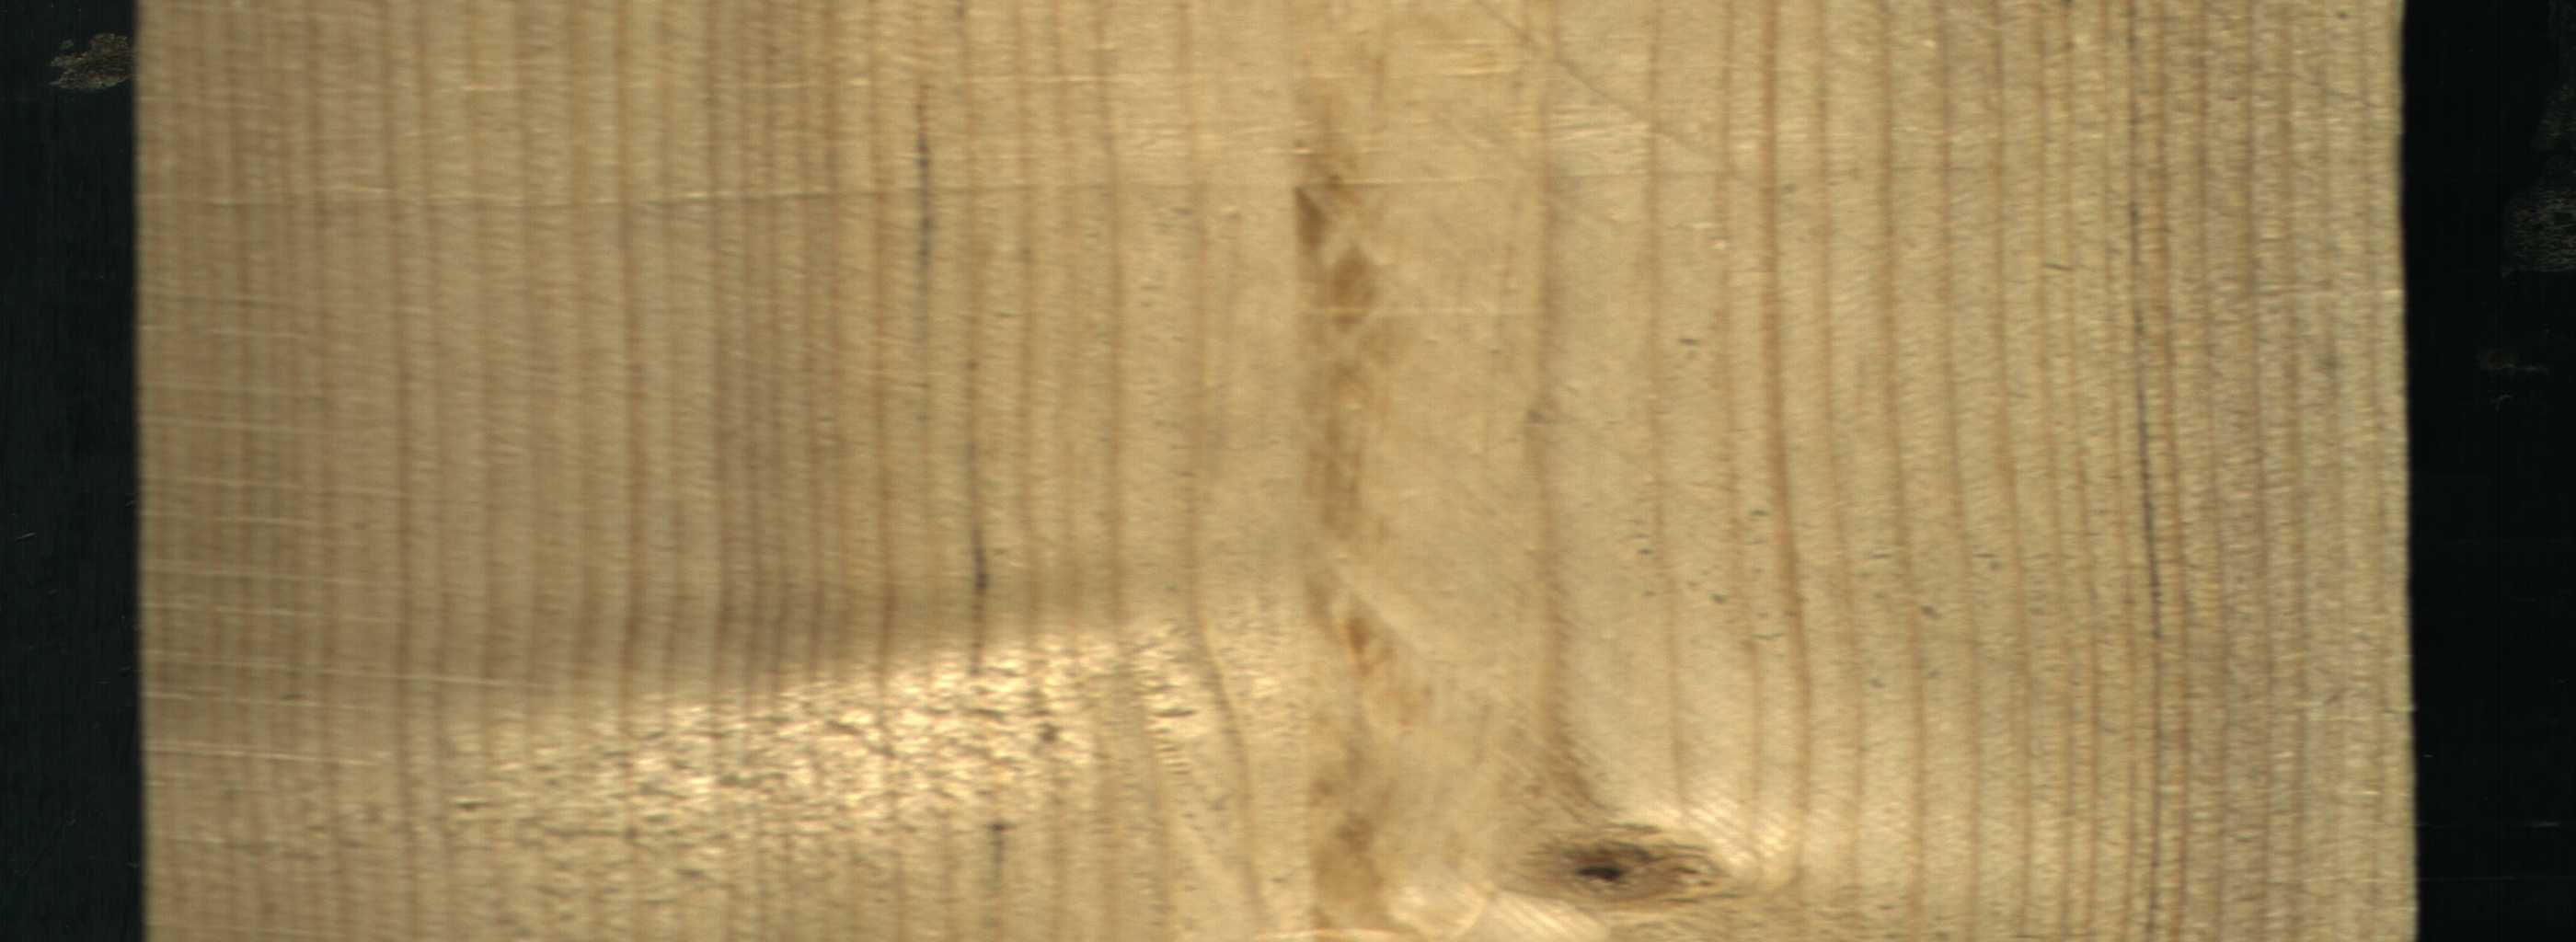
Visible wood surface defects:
Live_Knot
Live_Knot